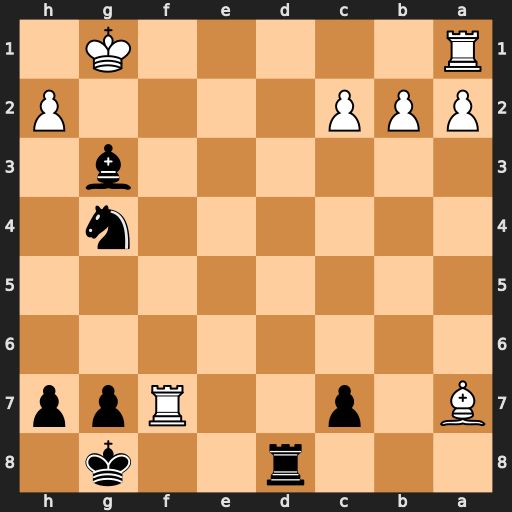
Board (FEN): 3r2k1/B1p2Rpp/8/8/6n1/6b1/PPP4P/R5K1
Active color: b
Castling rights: -
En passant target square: -
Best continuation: Bxh2+ Kg2 Kxf7